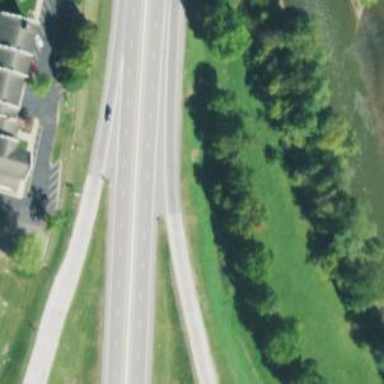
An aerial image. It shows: Trunk link highway.